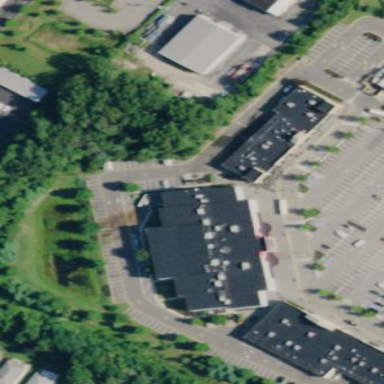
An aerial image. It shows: Cinema building.